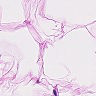
Metastatic tissue present: no